Aerial crown-view tile of a tropical tree (Barro Colorado Island, Panama), acquired 20241216:
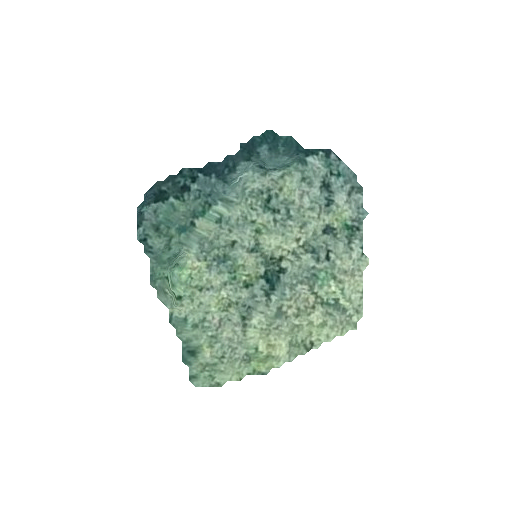
Species: Apeiba membranacea
GBIF accepted scientific name: Apeiba membranacea
Crown area: 61.415 m²